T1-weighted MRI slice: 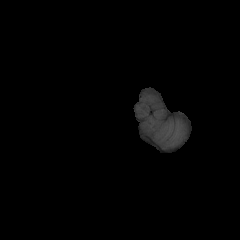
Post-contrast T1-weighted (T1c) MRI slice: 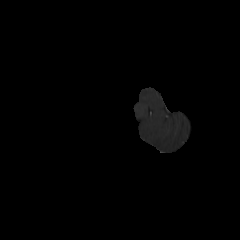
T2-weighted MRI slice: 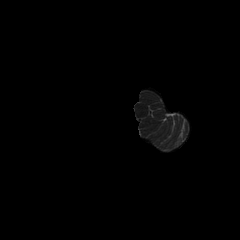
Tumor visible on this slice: no